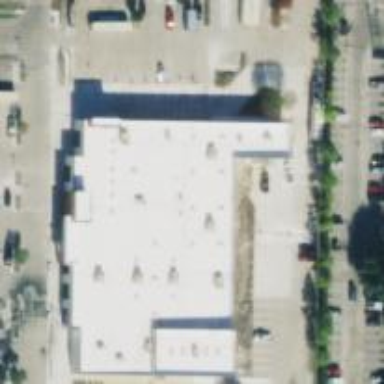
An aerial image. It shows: Retail building with fitness centre on the surrounding land.